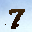
Label: 7